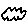
Label: cloud